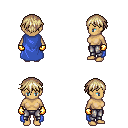
a pixel art fantasy rpg character, female body template, human, tanned skin, blue cape, metal pants, white blonde short bangs hairstyle, gold gloves, four views (front, back, left, right), 2x2 character sprite sheet, small pixel art, hard edges, no anti-aliasing